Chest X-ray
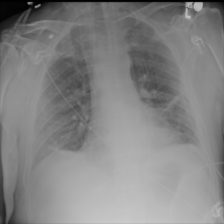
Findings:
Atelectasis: positive
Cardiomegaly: negative
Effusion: negative
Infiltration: negative
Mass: negative
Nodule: negative
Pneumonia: negative
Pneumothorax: negative
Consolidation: negative
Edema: negative
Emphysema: negative
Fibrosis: negative
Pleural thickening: negative
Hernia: negative